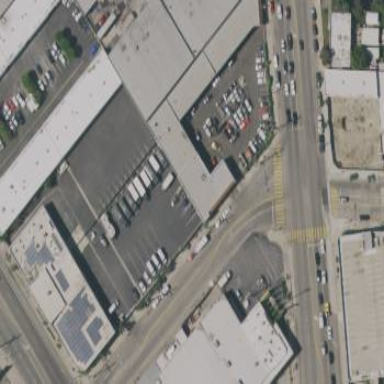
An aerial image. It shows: Commercial building.